Question: I have a javascript prototype like this.
'''
Spry.Widget.TabbedPanels = function(element, opts)
{
this.element = this.getElement(element);
this.defaultTab = 0; // Show the first panel by default.
this.tabSelectedClass = "TabbedPanelsTabSelected";
this.tabHoverClass = "TabbedPanelsTabHover";
this.tabFocusedClass = "TabbedPanelsTabFocused";
this.panelVisibleClass = "TabbedPanelsContentVisible";
this.focusElement = null;
this.hasFocus = false;
this.currentTabIndex = 0;
this.enableKeyboardNavigation = true;
this.nextPanelKeyCode = Spry.Widget.TabbedPanels.KEY_RIGHT;
this.previousPanelKeyCode = Spry.Widget.TabbedPanels.KEY_LEFT;
Spry.Widget.TabbedPanels.setOptions(this, opts);
// If the defaultTab is expressed as a number/index, convert
// it to an element.
if (typeof (this.defaultTab) == "number")
{
if (this.defaultTab < 0)
this.defaultTab = 0;
else
{
var count = this.getTabbedPanelCount();
if (this.defaultTab >= count)
this.defaultTab = (count > 1) ? (count - 1) : 0;
}
this.defaultTab = this.getTabs()[this.defaultTab];
}
// The defaultTab property is supposed to be the tab element for the tab content
// to show by default. The caller is allowed to pass in the element itself or the
// element's id, so we need to convert the current value to an element if necessary.
if (this.defaultTab)
this.defaultTab = this.getElement(this.defaultTab);
this.attachBehaviors();
};
Spry.Widget.TabbedPanels.prototype.getElement = function(ele)
{
if (ele && typeof ele == "string")
return document.getElementById(ele);
return ele;
};
'''
I want to change the value of defaultTab from another function. There I have used.
'''
var TabbedPanels1 = new Spry.Widget.TabbedPanels("TabbedPanels1");
alert(TabbedPanels1.defaultTab);
TabbedPanels1.defaultTab=1;
'''
The alert gives me the screen shot. And the value is not changing. Can anyone help me to find the problem.
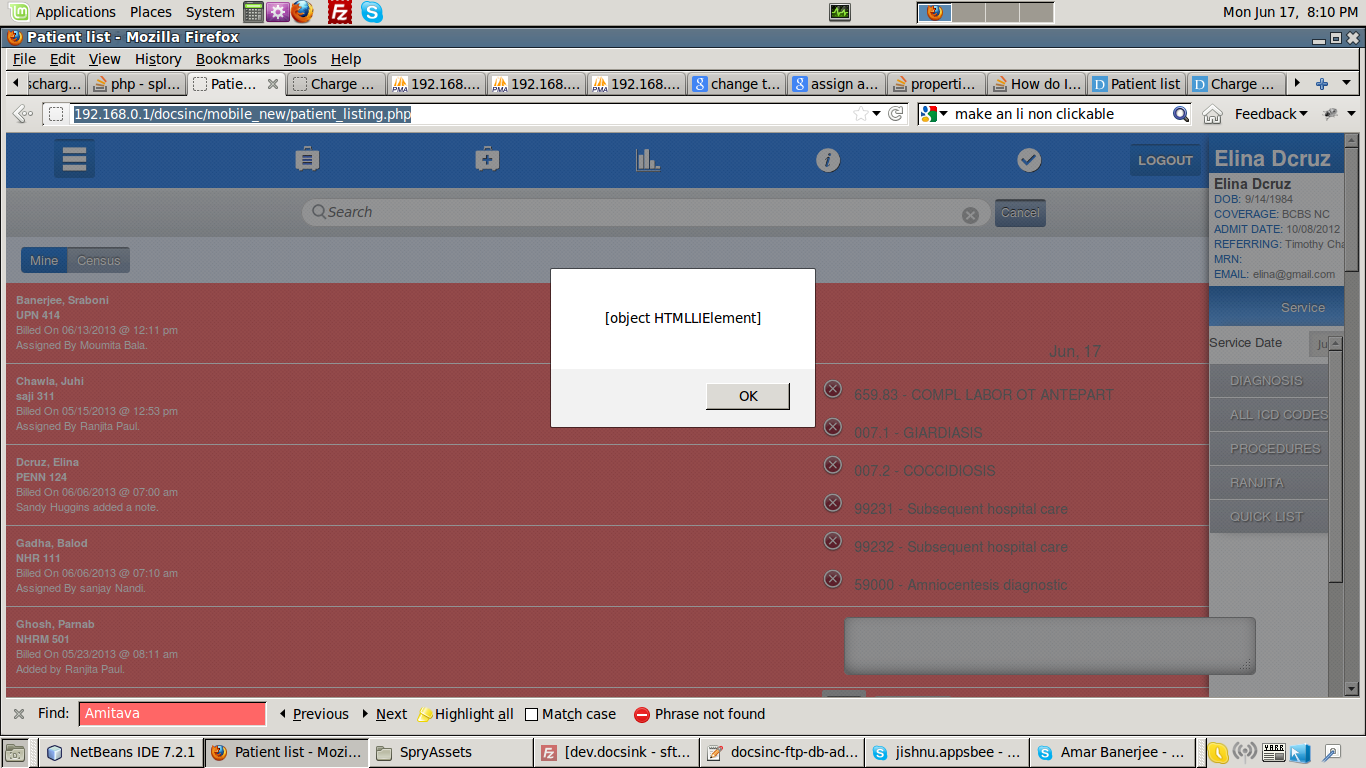
Answer: I have found the solution
'''
TabbedPanels1['defaultTab'].value
'''
Here it is showing the value and I set it to 1 by this way.
'''
TabbedPanels1['defaultTab'].value = 1;
'''
It is working.